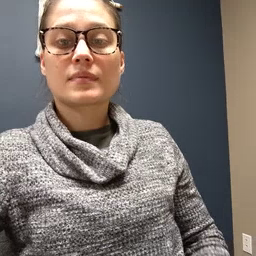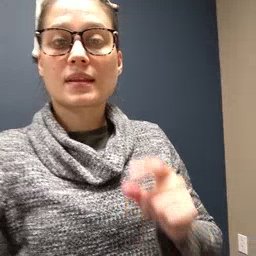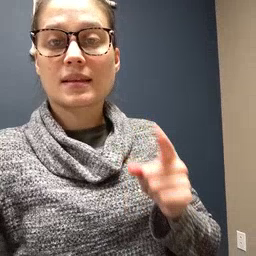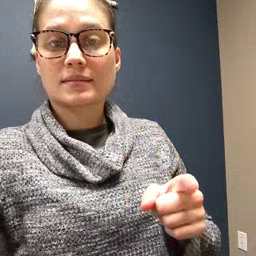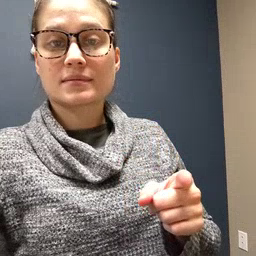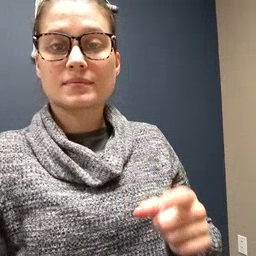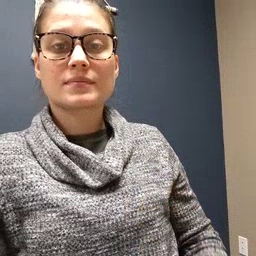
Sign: hesheit